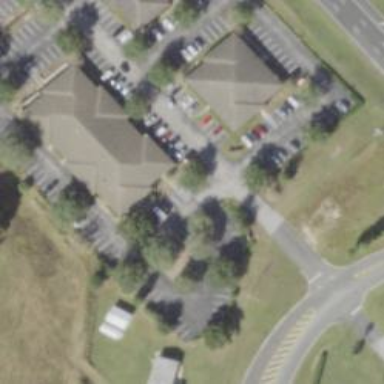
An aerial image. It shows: Parking space is available.